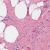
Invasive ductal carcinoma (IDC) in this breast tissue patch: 1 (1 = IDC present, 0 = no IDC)